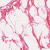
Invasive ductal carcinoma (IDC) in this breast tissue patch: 0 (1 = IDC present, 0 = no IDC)